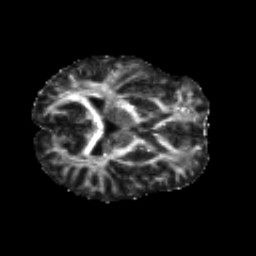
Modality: FA
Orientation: axial
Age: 29
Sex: male
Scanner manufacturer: siemens
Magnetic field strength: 3 T
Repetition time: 8.8 s
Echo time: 0.085 s